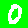
Digit: 0